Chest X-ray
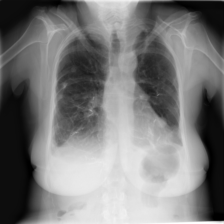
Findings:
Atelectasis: negative
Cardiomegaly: negative
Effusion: negative
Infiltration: negative
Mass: negative
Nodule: positive
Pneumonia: negative
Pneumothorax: negative
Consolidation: negative
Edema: negative
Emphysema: negative
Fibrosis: negative
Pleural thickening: positive
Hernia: negative